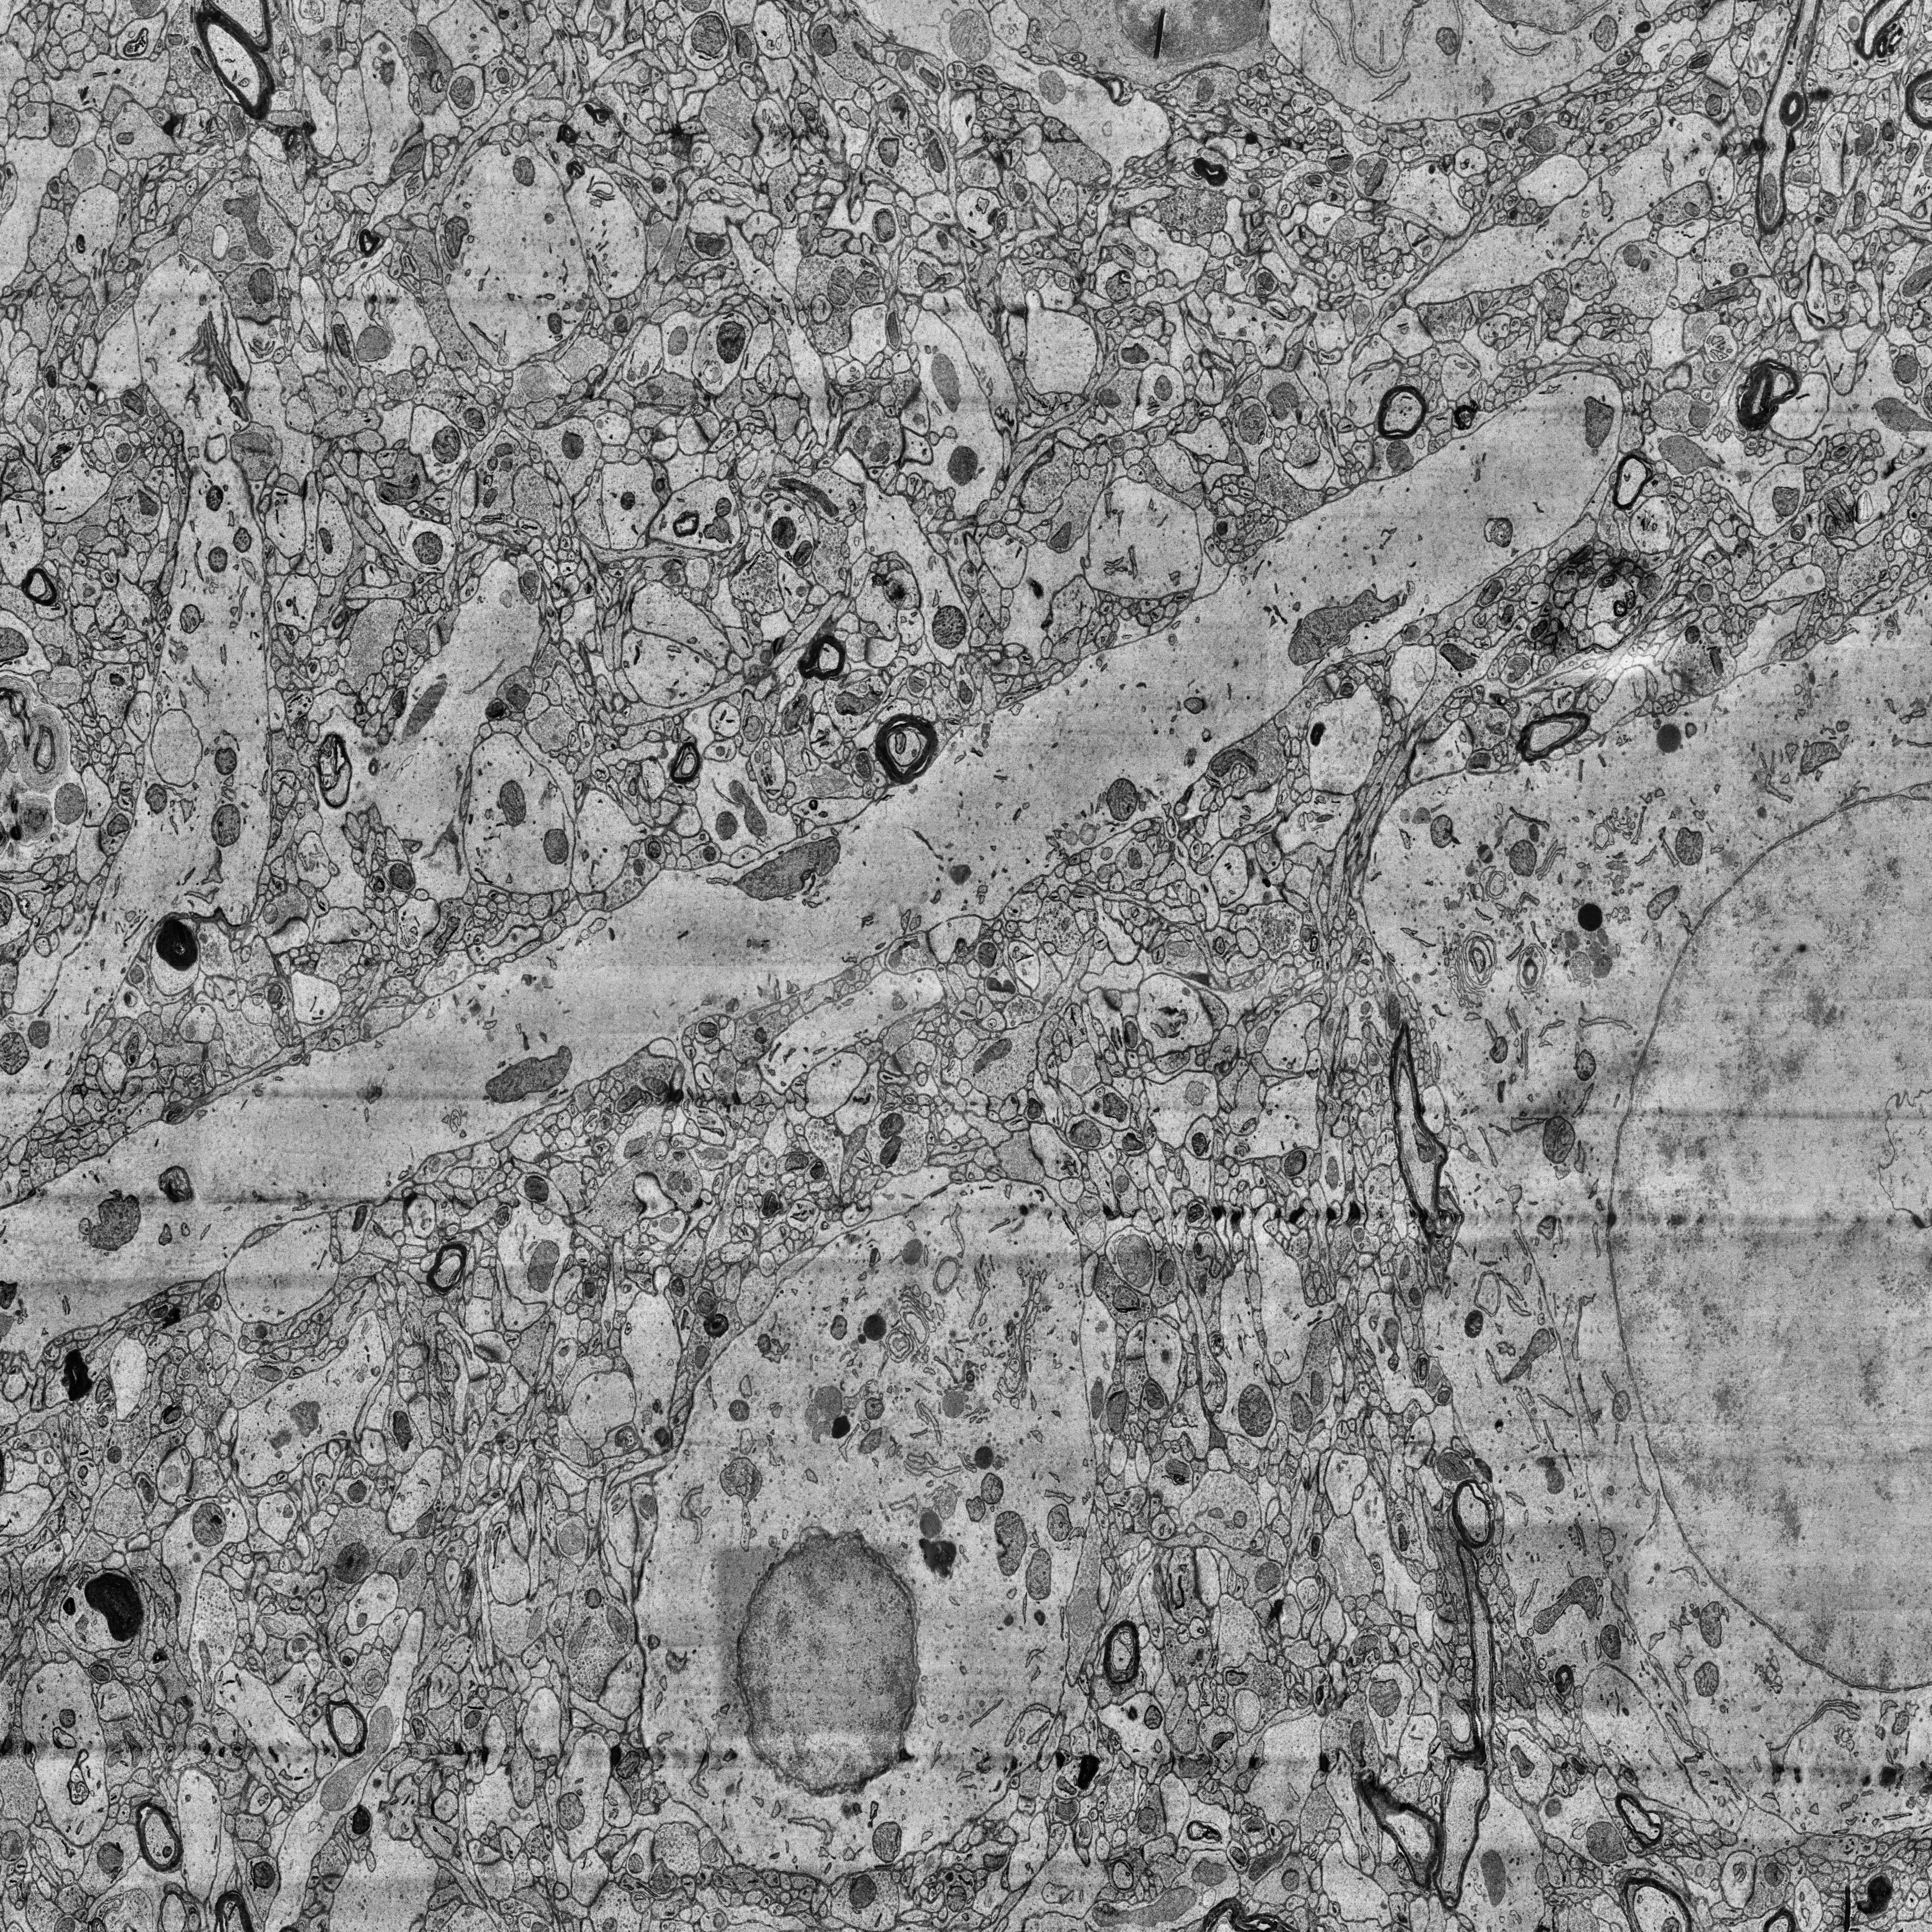
Electron microscopy slice of human cortex tissue
Slice depth (z): 335
Mitochondria instances in slice: 425